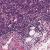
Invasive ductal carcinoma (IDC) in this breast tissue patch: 1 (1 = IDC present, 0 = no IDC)